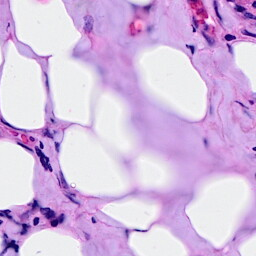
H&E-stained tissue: Breast